Question: I'm trying to add one more value to my varray list of numbers called 'burse' using multiset union all but I get this error. [
But when I insert a single value its working. Example:<URL>
What I am doing wrong ?
This is how I declare and insert into column <URL>
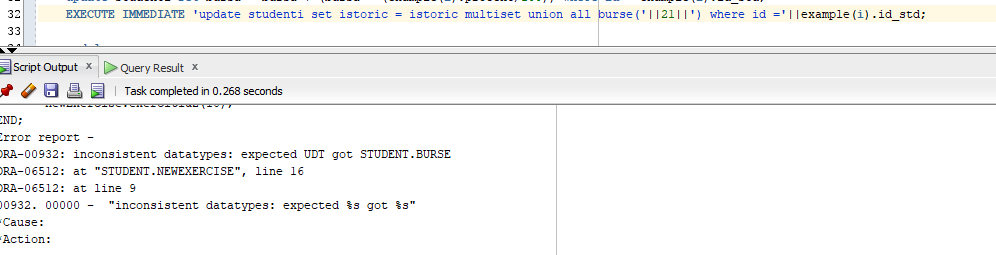
Answer: This should work...
'''
update student
set istoric = istoric multiset union all bure(42, 23)
where id = 1
'''
... except that you're now using a VARRAY (and not the nested table you had <URL>. So you get an error message:
> ORA-00932: inconsistent datatypes: expected UDT got BURE
The reason is, <URL>:
> "While nested tables can also be changed in a piecewise fashions, varrays cannot....However, you cannot ; you have to select the varray from the table, change it in PL/SQL, then update the table to include the new varray." (emphasis mine)
This is because VARRAYs are ordered sets while Nested Tables are not. Unless there is a firm requirement to maintain the order of elements it is better to use Nested Tables rather than Varrays: they're just more convenient.
So here is how you can update a Varray using PL/SQL:
'''
declare
lv bure;
cnt pls_integer;
begin
select istoric into lv
from student
where id = 1;
cnt := lv.count();
lv.extend();
lv(cnt+1) := 23 ;
lv.extend();
lv(cnt+2) := 69 ;
update student
set istoric = lv
where id = 1;
end;
/
'''